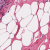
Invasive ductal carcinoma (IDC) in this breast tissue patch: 1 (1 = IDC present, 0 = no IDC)